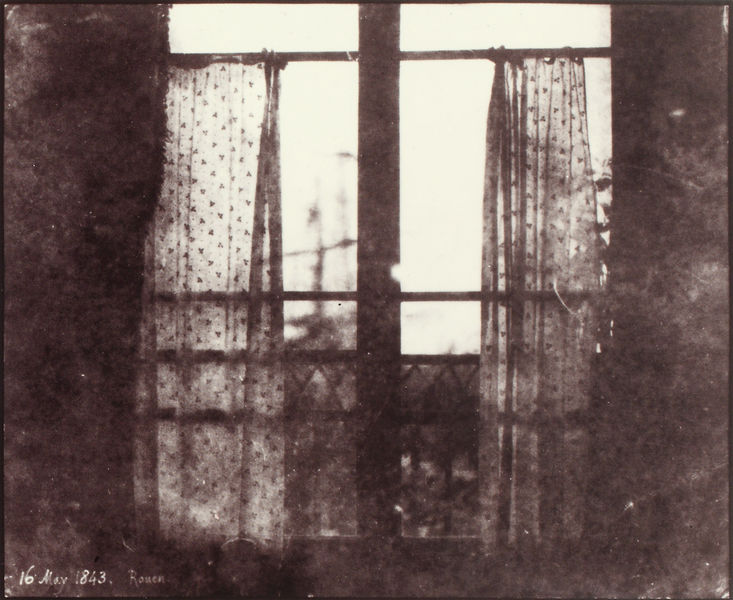
Titel: Rouen
Künstler: Henry Fox Talbot
Schlagwörter: dunkel, meer, weiß, fenster, glas, grau, schwarz, muster, alt, vorhang, boot, aussicht, schiff, segelboot, mast, gardine, vorhänge, geländer, foto, fotografie, photographie, fensterrahmen, kran, scheibe, schwarzweiss, photo, mai, photografie, rouen, may, 1843